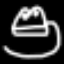
Label: frog